Question: Im very new to css and I still find hard to understand some concepts especially positioning.
Anyway, my problem is that my when I set 'position: relative;' of the container and my footer 'position: absolute; bottom: 0;' the footer became small. It had the same width as the container which is supposed to be before I placed those codes. I did it because I want my footer to be at the most bottom part of the container.
Below is the screen shot:

The maroon is the footer.
In my footer I don't use div but instead I use html element '<footer>'.
My css codes:
'''
div#container {
height: 100%;
width: 1000px;
margin: auto;
background-color: #C9C9C9;
position: relative;
}
footer {
background-color: #340B09;
height: 50px;
position: absolute;
bottom: 0;
}
'''
Please help.
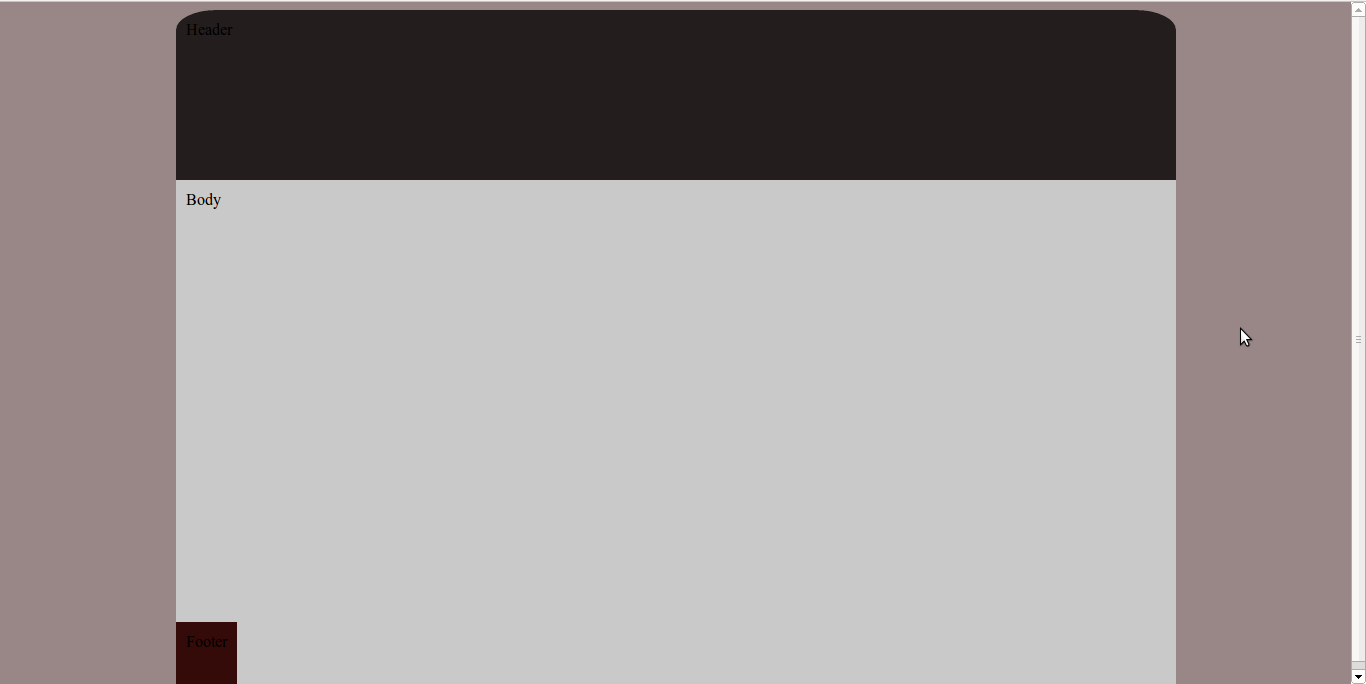
Answer: I properly solved it by declaring width of footer to 980px; When I tried 1000px it became wider than the container because after researching I found out that mozilla and webkit doesn't include padding in the width.